Question: I have Joomla tables (shown bellow) with some records in it (records are about companies). What I want to achieve is to get all records and group them to new table (I am using PHP for this). Problem is that there is 548 records (companies) and I got 439 records (after grouping).
Does someone knows where's the problem?
Here is database:

And here is query:
'''
SELECT a.itemid as ID, a.title as Name, c.name as Categories, d.data_txt as Description, d.fieldid as FieldID FROM 'jos_sobi2_item' as a
INNER JOIN 'jos_sobi2_cat_items_relations' as b ON b.itemid=a.itemid
INNER JOIN 'jos_sobi2_categories' as c ON c.catid = b.catid
INNER JOIN 'jos_sobi2_fields_data'as d ON a.itemid=d.itemid
'''
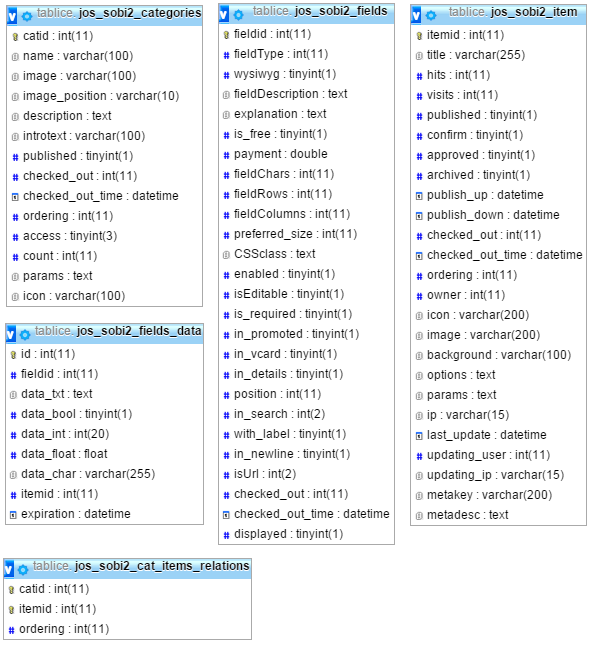
Answer: The issue is inner join is filtering out the records which are not in the related tables but in 'jos_sobi2_item'
You may want to do 'left join' something as
'''
select
a.itemid as ID,
a.title as Name,
c.name as Categories,
d.data_txt as Description,
d.fieldid as FieldID
FROM 'jos_sobi2_item' as a
left join 'jos_sobi2_cat_items_relations' as b ON b.itemid=a.itemid
left join 'jos_sobi2_categories' as c ON c.catid = b.catid
left join 'jos_sobi2_fields_data'as d ON a.itemid=d.itemid
'''
Here is an illustration of this
'''
create table table1 (t1id int , name varchar(100));
insert into table1 values (1,'aa'),(2,'cc'),(3,'dd'),(4,'ee'),(5,'ff'),(6,'bb'),(7,'gg');
create table table2 (t2id int, description varchar(100));
insert into table2 values (1,'desc1'),(2,'desc2'),(3,'desc3');
create table table3 (t3id int, t1id int , t2id int);
insert into table3 values (1,1,2),(2,3,2),(3,2,2),(4,7,3);
create table table4 (t4id int , t1id int ,fieldid int);
insert into table4 values (1,1,10),(2,3,23),(3,4,34),(4,5,50);
select
t1.t1id,
t1.name,
t2.description,
t4.fieldid
from table1 t1
left join table3 t3 on t3.t1id = t1.t1id
left join table2 t2 on t2.t2id = t3.t2id
left join table4 t4 on t4.t1id = t1.t1id;
+------+------+-------------+---------+
| t1id | name | description | fieldid |
+------+------+-------------+---------+
| 1 | aa | desc2 | 10 |
| 2 | cc | desc2 | NULL |
| 3 | dd | desc2 | 23 |
| 4 | ee | NULL | 34 |
| 5 | ff | NULL | 50 |
| 6 | bb | NULL | NULL |
| 7 | gg | desc3 | NULL |
+------+------+-------------+---------+
'''
The above example is similar to what you have.